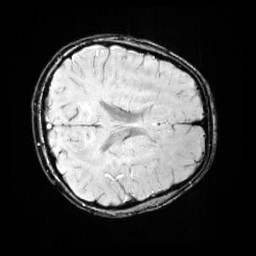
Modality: SWI
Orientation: axial
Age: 11
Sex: male
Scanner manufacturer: siemens
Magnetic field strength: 3 T
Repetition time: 0.027 s
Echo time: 0.02 s